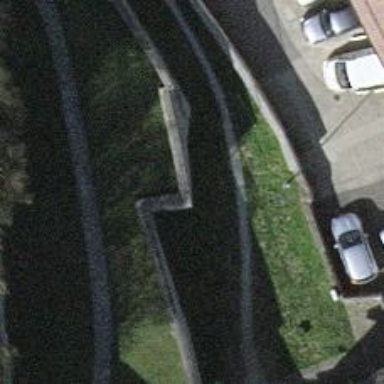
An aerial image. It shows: Wall barrier.